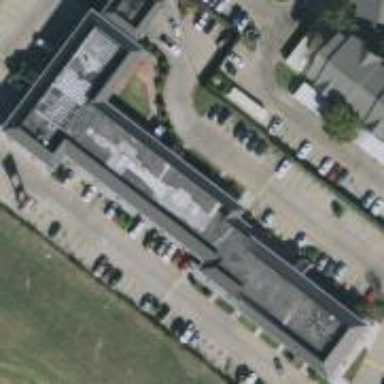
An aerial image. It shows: Motel building for tourism.